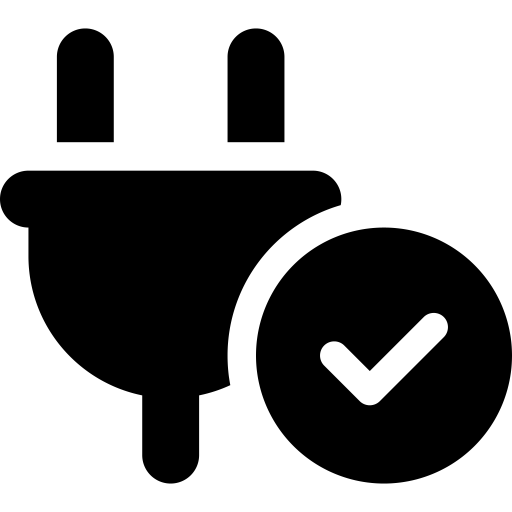
Tags: icon, FontAwesome, fa-icon, solid, plug, circle, check